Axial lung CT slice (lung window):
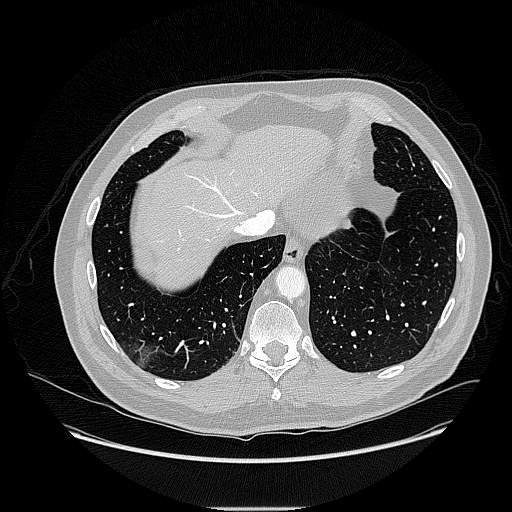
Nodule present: yes
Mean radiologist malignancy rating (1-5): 3.25